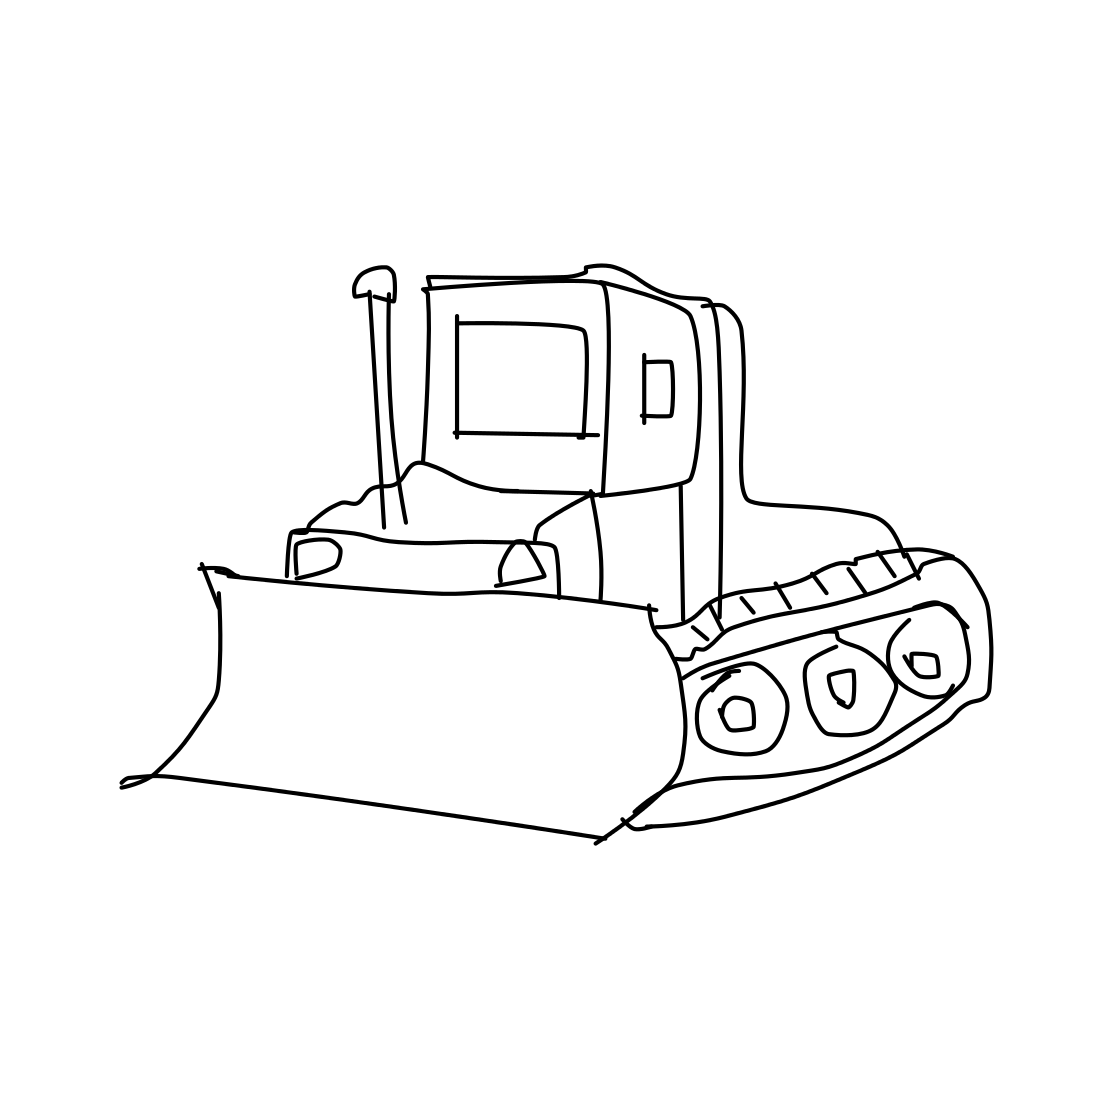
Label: bulldozer